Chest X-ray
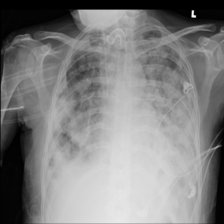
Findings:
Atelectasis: negative
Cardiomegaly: negative
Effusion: negative
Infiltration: negative
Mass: negative
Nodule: negative
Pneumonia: negative
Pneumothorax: positive
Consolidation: negative
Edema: negative
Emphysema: negative
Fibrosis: negative
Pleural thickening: negative
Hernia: negative